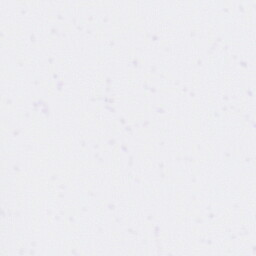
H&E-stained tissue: Skin